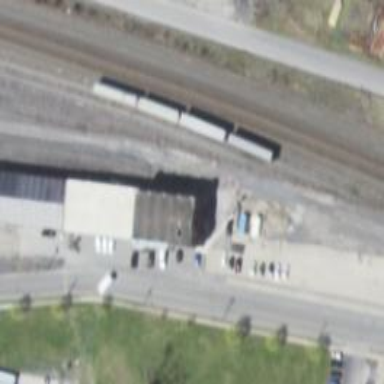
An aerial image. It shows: Railway spur service.